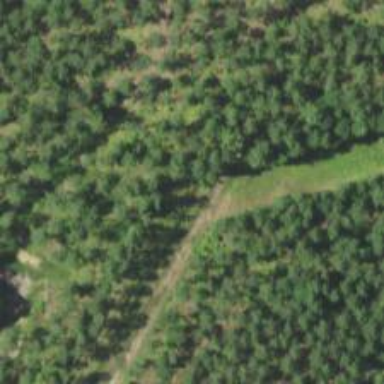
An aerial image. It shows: Abandoned road.